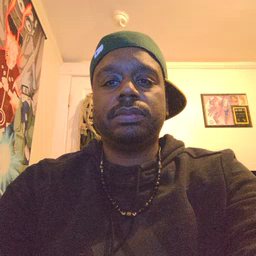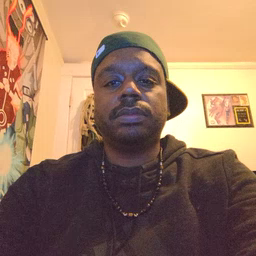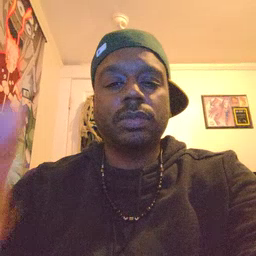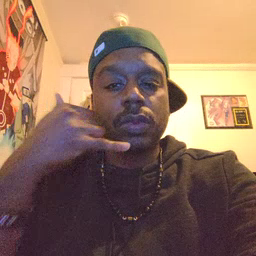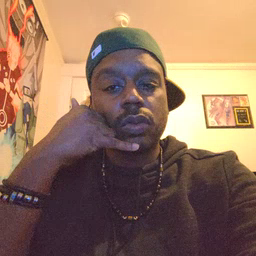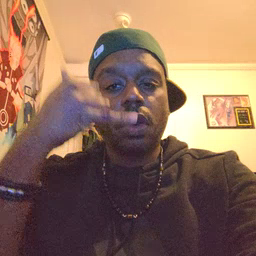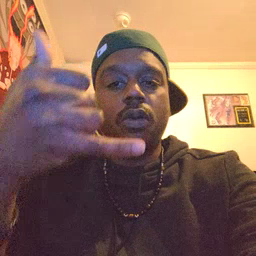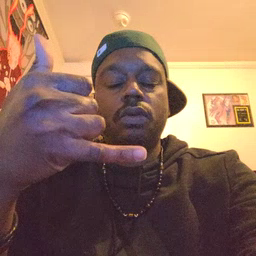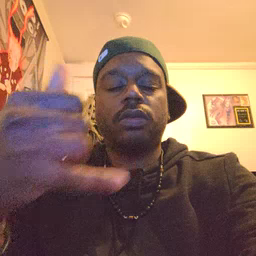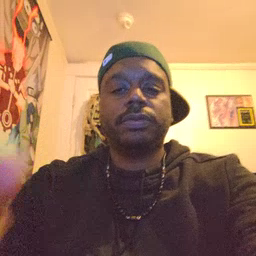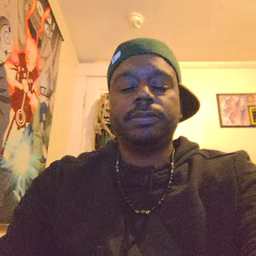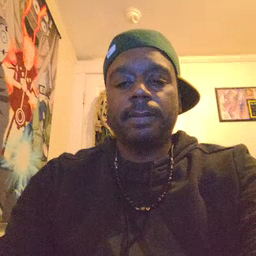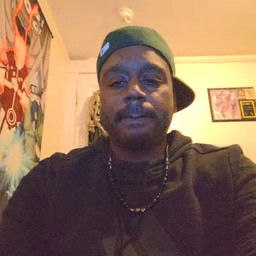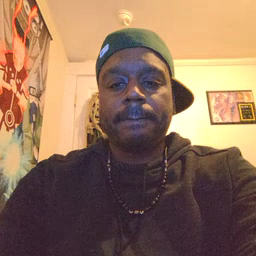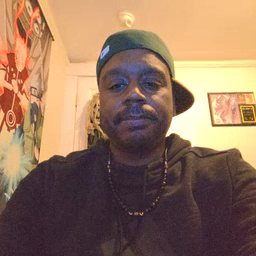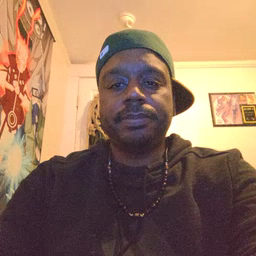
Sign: callonphone